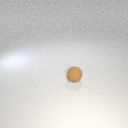
small brown rubber sphere